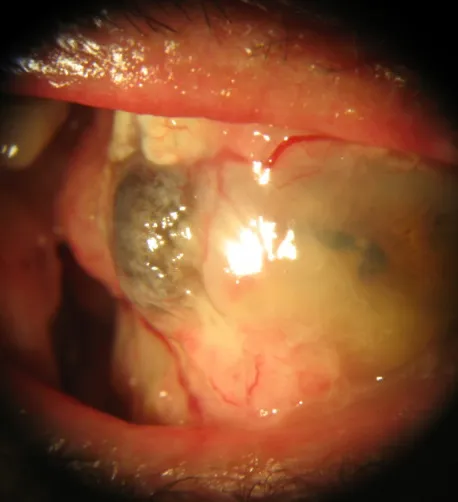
Tumor progression involving ocular globe tissues and soft periorbital structures.
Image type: ophthalmic_imaging (slit_lamp_photograph)